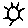
Label: sun